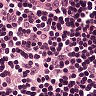
Metastatic tissue present: no